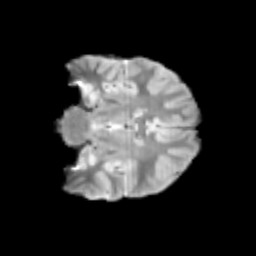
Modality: T2w
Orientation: coronal
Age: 12
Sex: female
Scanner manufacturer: siemens
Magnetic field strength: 3 T
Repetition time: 3.8 s
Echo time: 0.07 s